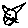
Label: cat